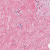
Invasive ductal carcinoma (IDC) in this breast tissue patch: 0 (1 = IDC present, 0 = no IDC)